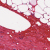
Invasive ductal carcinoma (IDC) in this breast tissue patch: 0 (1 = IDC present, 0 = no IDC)